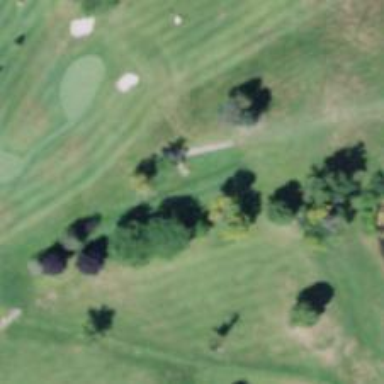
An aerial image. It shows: Grassy area designated as golf tee.